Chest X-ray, AP view. Patient: 71 years old, sex M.
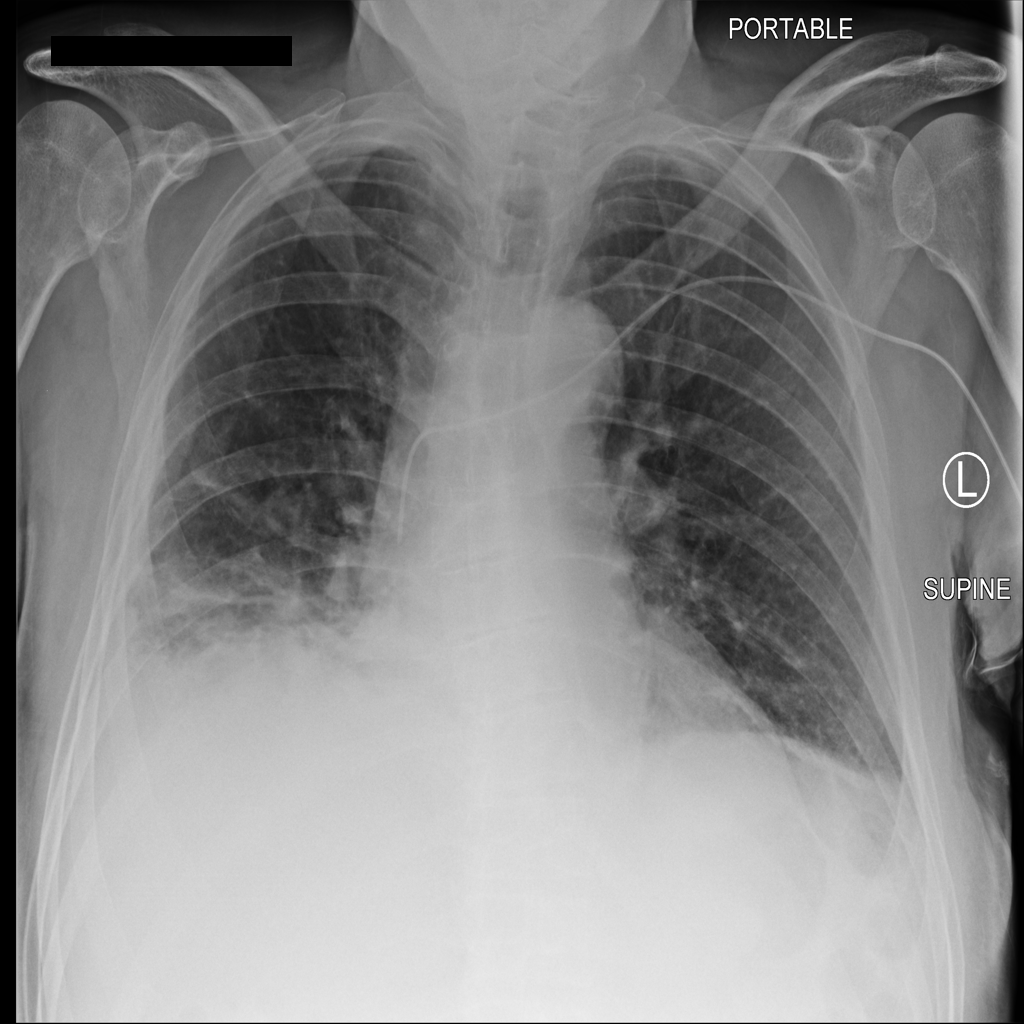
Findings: Atelectasis, Infiltration